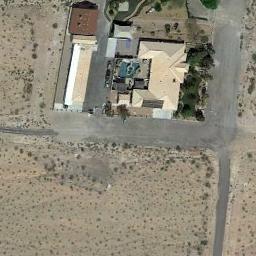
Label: sparse_residential